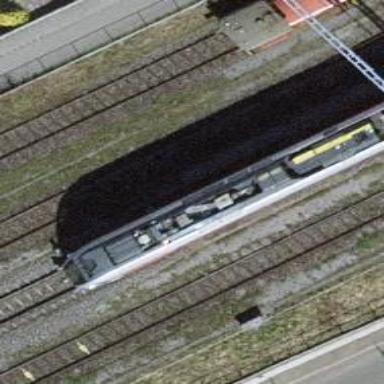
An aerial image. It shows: Railway switch.